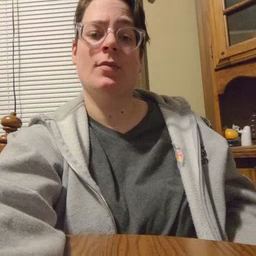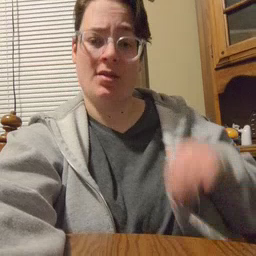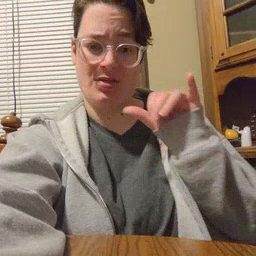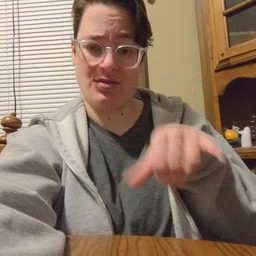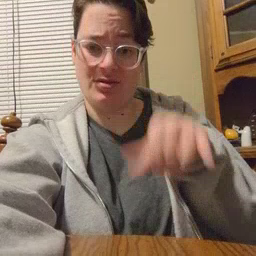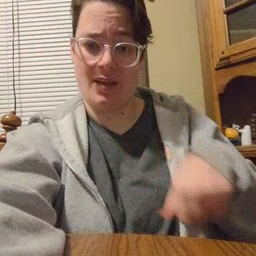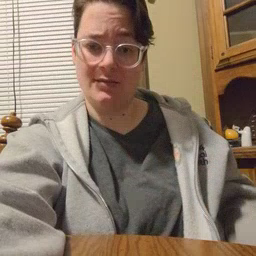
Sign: that